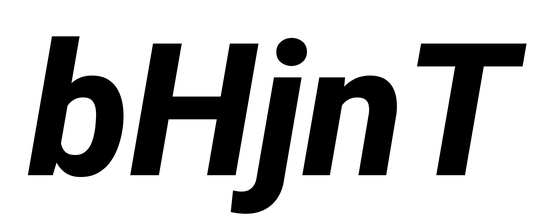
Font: Roboto-Italic_ExtraBold_Italic